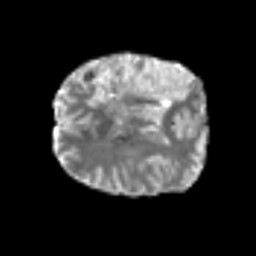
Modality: T2w
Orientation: axial
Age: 49
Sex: male
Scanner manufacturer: siemens
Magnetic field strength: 3 T
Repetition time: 6.1 s
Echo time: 0.101 s